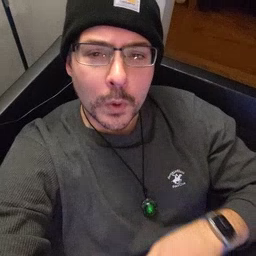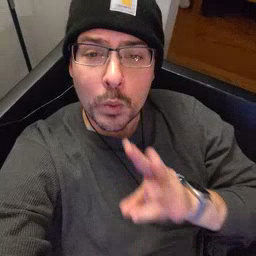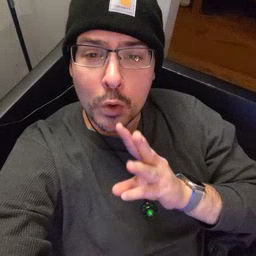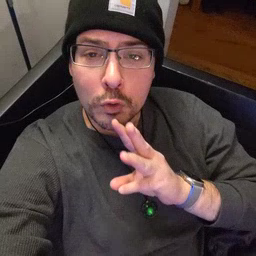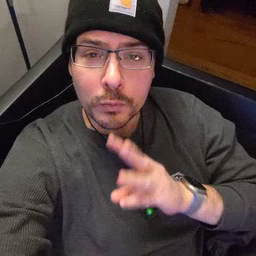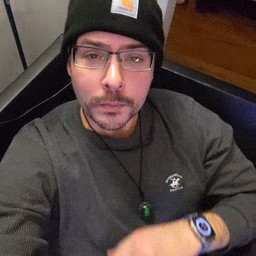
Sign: water